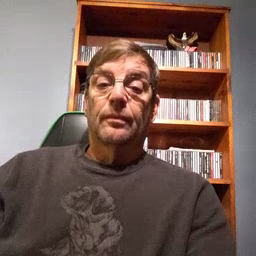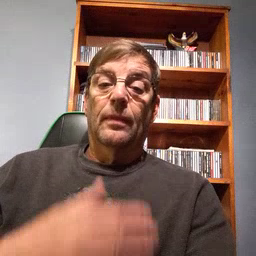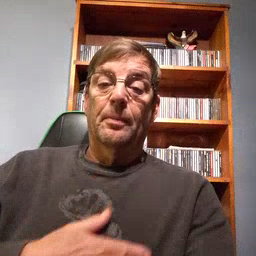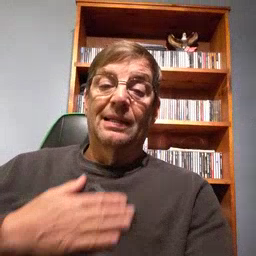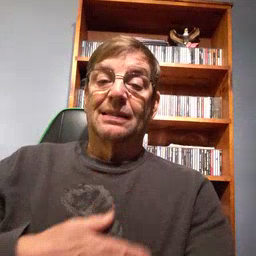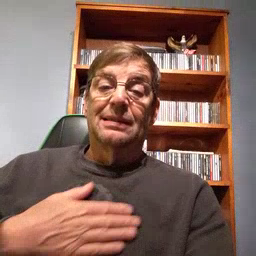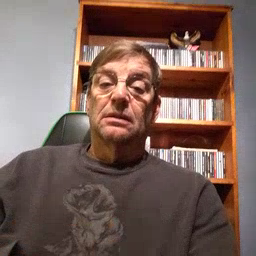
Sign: please